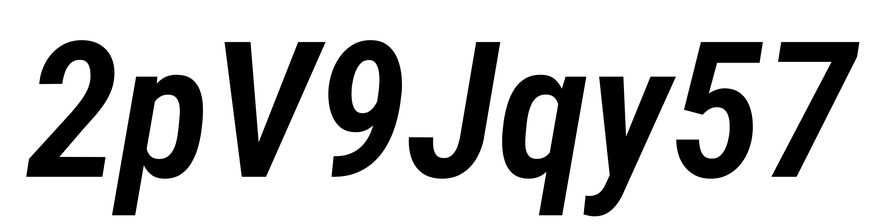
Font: Roboto-Italic_Condensed_SemiBold_Italic